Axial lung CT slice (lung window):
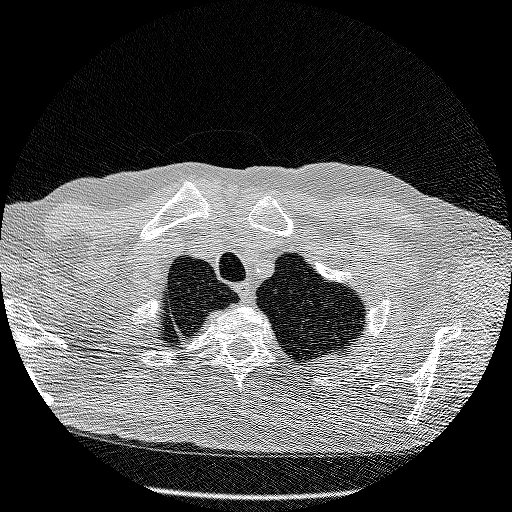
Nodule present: no